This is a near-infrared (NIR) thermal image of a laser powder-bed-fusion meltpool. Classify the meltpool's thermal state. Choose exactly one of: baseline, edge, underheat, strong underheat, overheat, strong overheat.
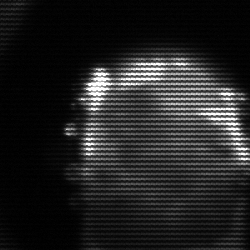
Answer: baseline